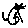
Label: cat